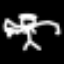
Label: angel